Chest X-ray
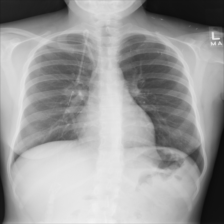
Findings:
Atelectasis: negative
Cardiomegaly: negative
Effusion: negative
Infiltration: negative
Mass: negative
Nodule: negative
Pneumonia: negative
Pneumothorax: negative
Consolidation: negative
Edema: negative
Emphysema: negative
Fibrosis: negative
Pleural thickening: negative
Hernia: negative